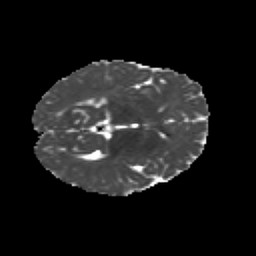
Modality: MD
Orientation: axial
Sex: male
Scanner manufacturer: siemens
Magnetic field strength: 3 T
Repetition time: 5 s
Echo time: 0.071 s